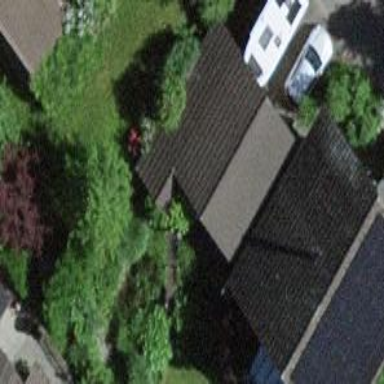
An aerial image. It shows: Garage building.